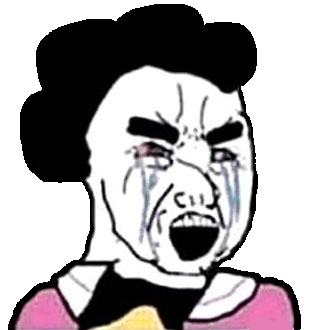
Label: 5_Crying_Wojak